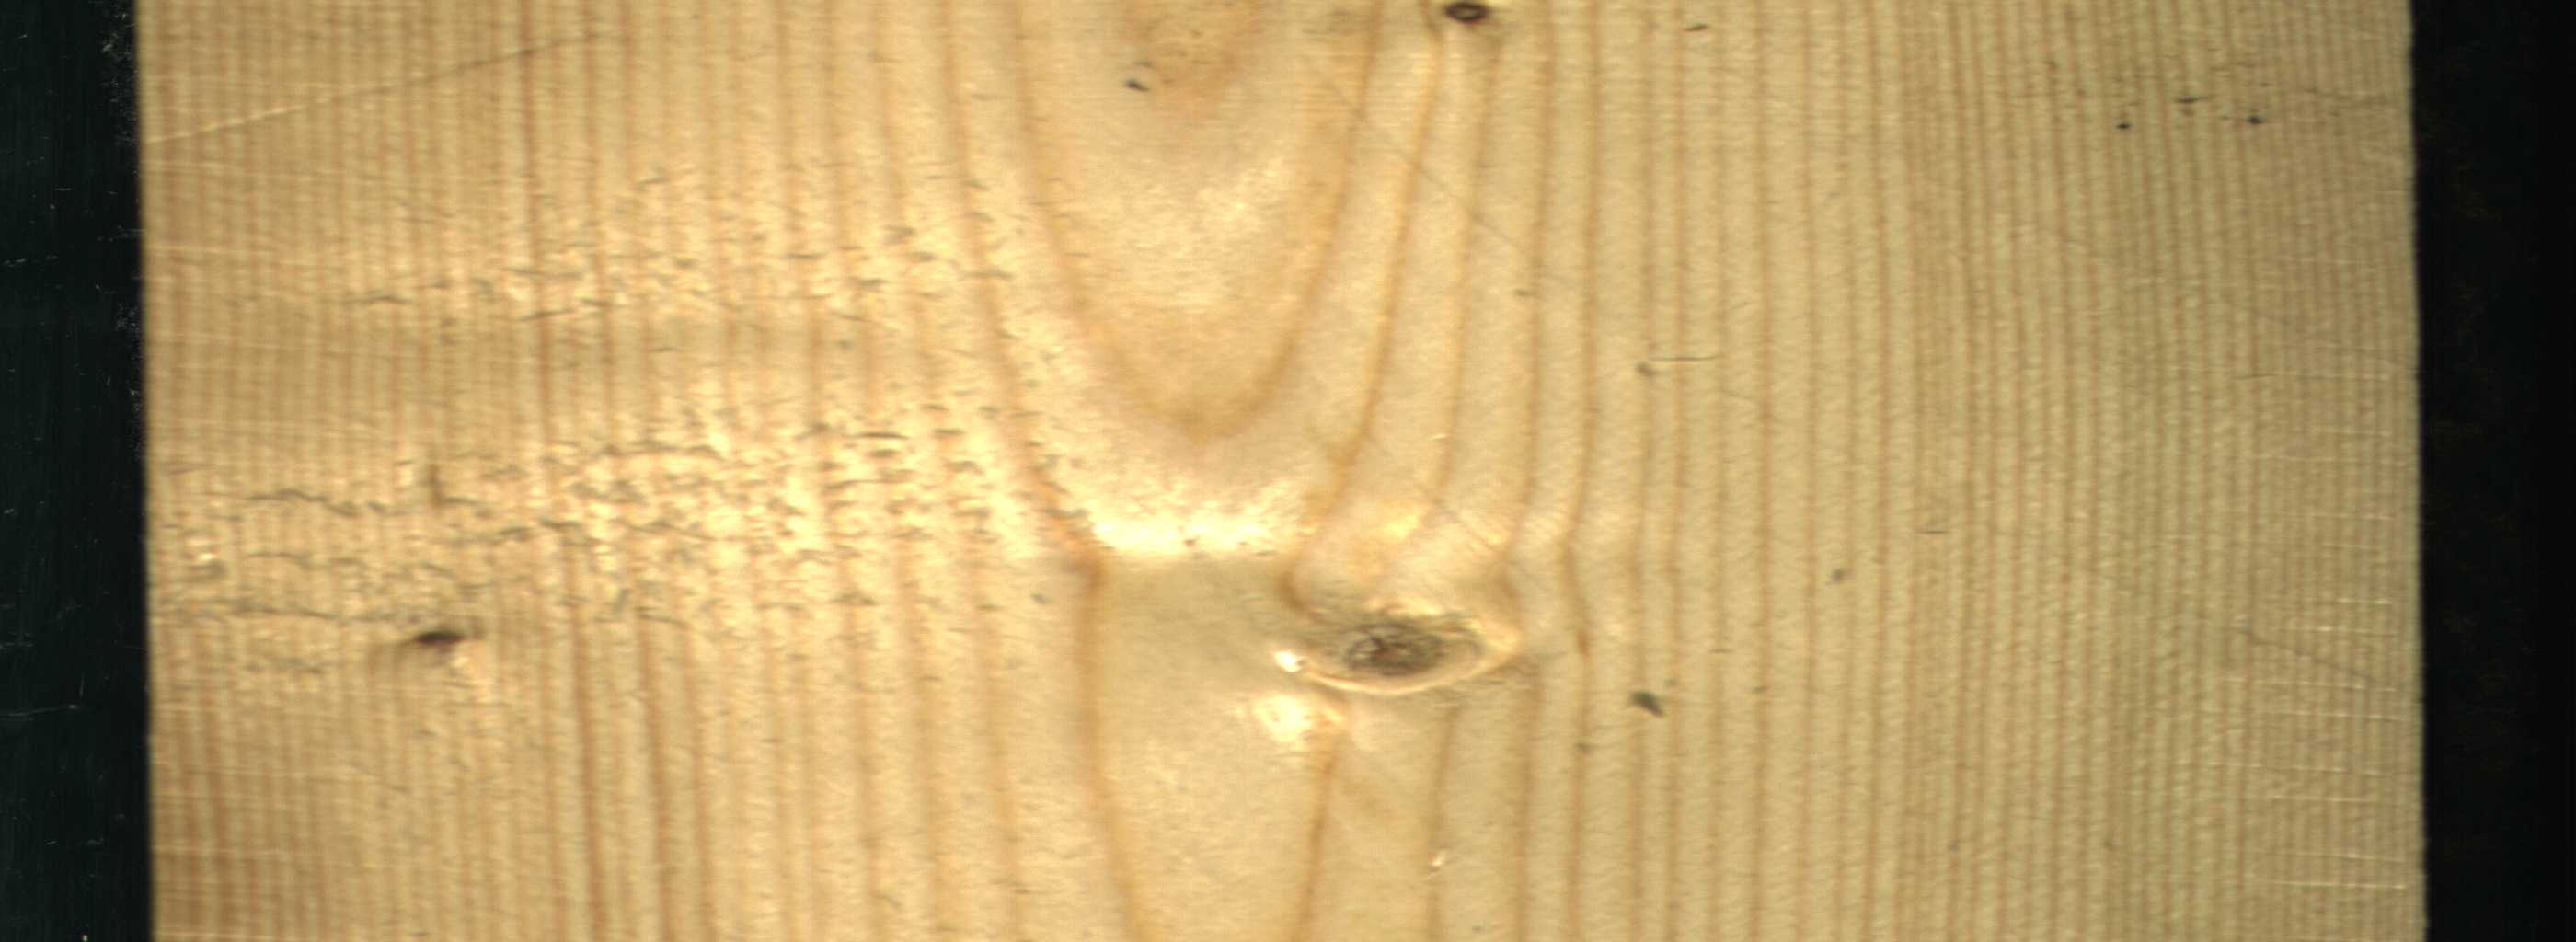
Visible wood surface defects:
Live_Knot
Live_Knot
Live_Knot